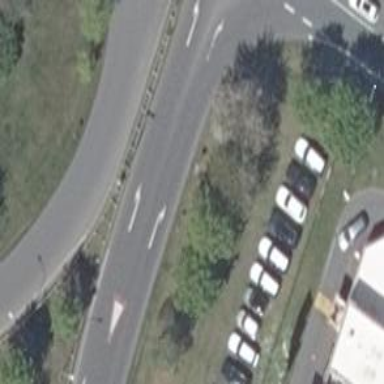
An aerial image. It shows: Trunk link road with asphalt surface.